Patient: sex M, age 52
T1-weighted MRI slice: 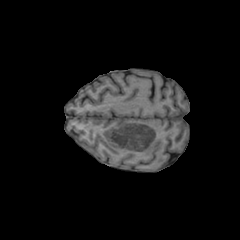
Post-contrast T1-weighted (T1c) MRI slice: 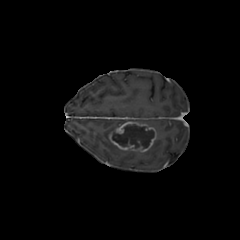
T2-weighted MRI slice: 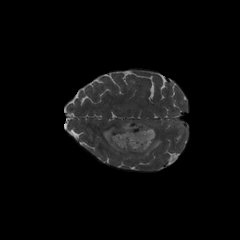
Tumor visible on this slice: yes
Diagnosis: Glioblastoma, IDH-wildtype
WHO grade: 4